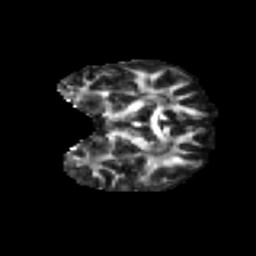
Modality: FA
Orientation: coronal
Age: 49
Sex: female
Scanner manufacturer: ge
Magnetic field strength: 3 T
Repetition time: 7.8 s
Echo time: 0.0606 s